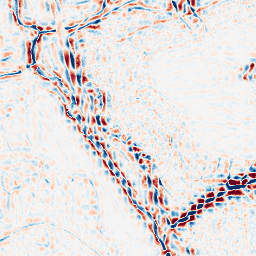
Category: wavelet
Decomposition family: wavelet_dwt
Decomposition parameters: wavelet: coif2
level: 3
Upsampling method: bicubic
Upsampling parameters: scale: 8
Upsampling scale: 8